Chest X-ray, PA view. Patient: 69 years old, sex F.
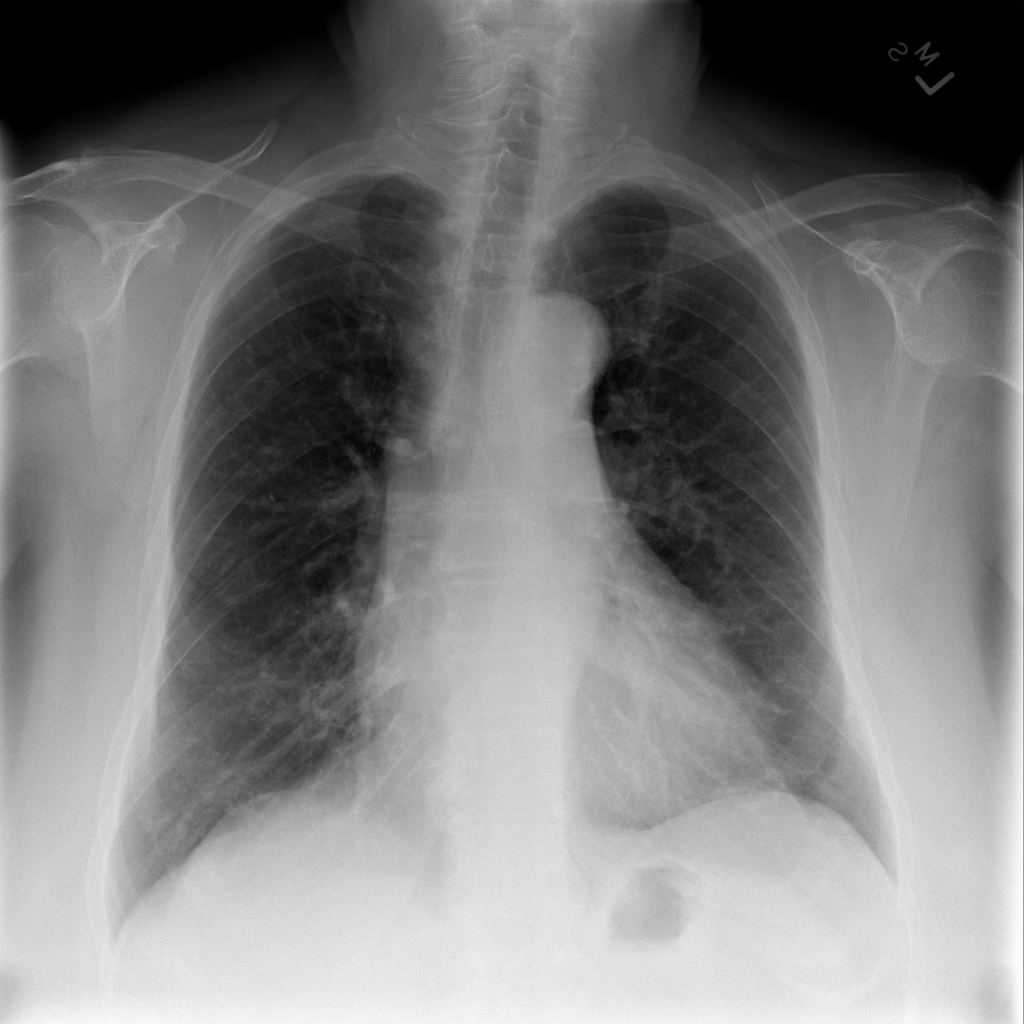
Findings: Infiltration